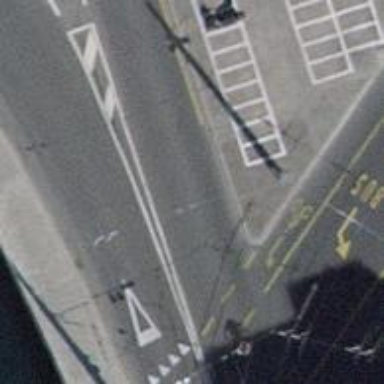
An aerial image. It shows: Residential road with asphalt surface. There is bridge over it with sidewalks on both sides. Trolley wires are also present.